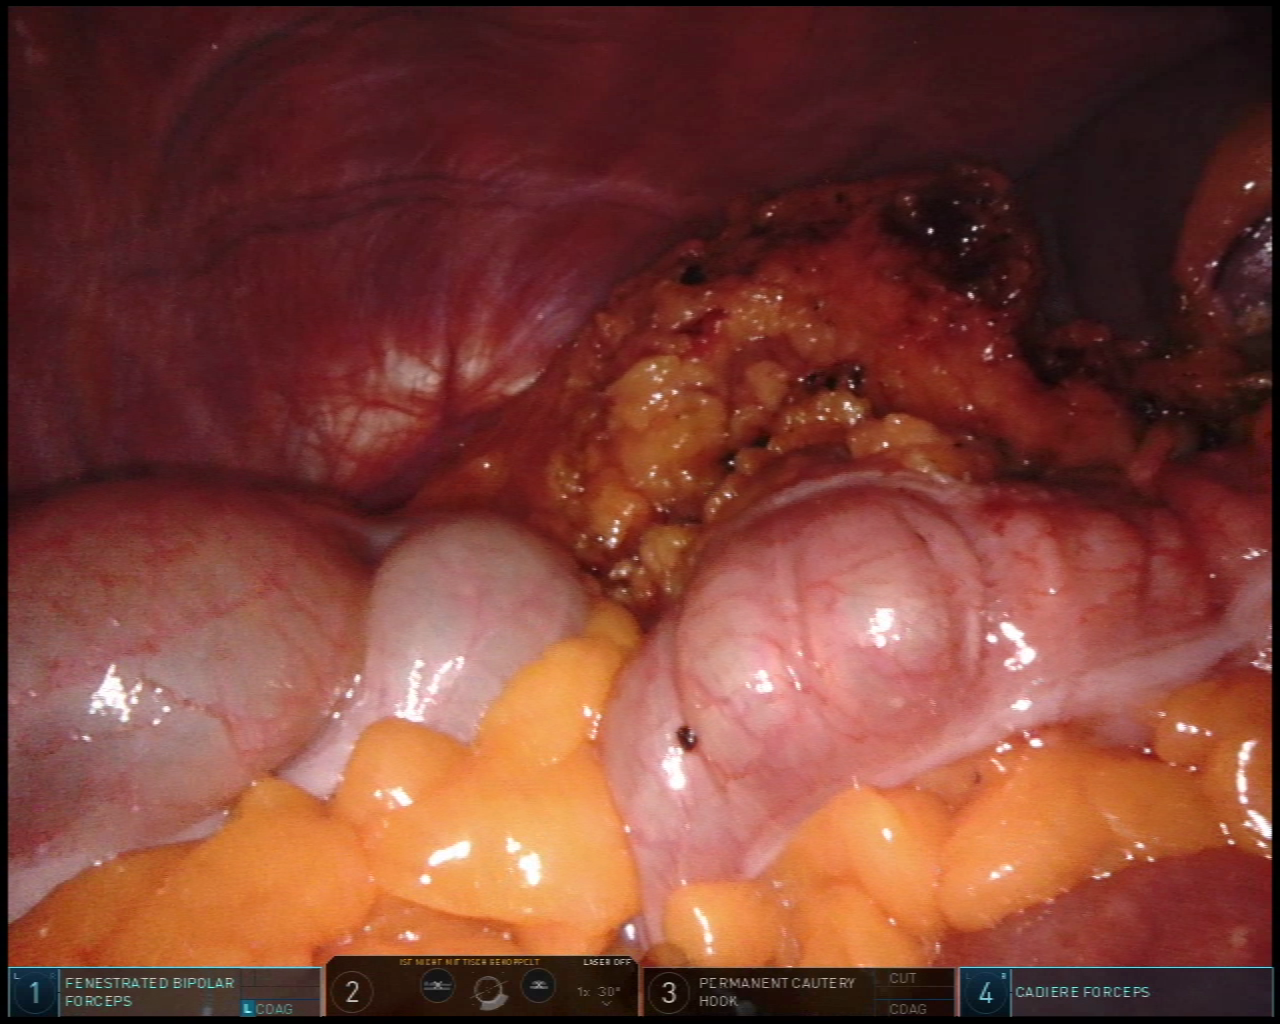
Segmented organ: colon
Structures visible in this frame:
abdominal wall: yes
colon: yes
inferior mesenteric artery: no
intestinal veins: no
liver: no
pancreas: no
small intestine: yes
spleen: yes
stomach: no
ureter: no
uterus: no
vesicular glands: no